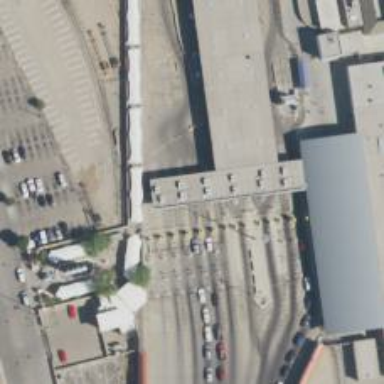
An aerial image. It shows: Border control barrier.